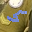
Label: 5